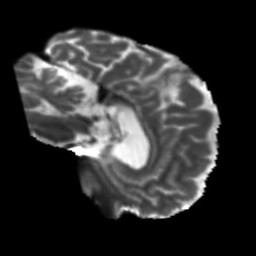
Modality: T2w
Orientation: sagittal
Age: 46
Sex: male
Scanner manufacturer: siemens
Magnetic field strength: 3 T
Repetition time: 5.47 s
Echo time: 0.0854 s